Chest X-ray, PA view. Patient: 5 years old, sex F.
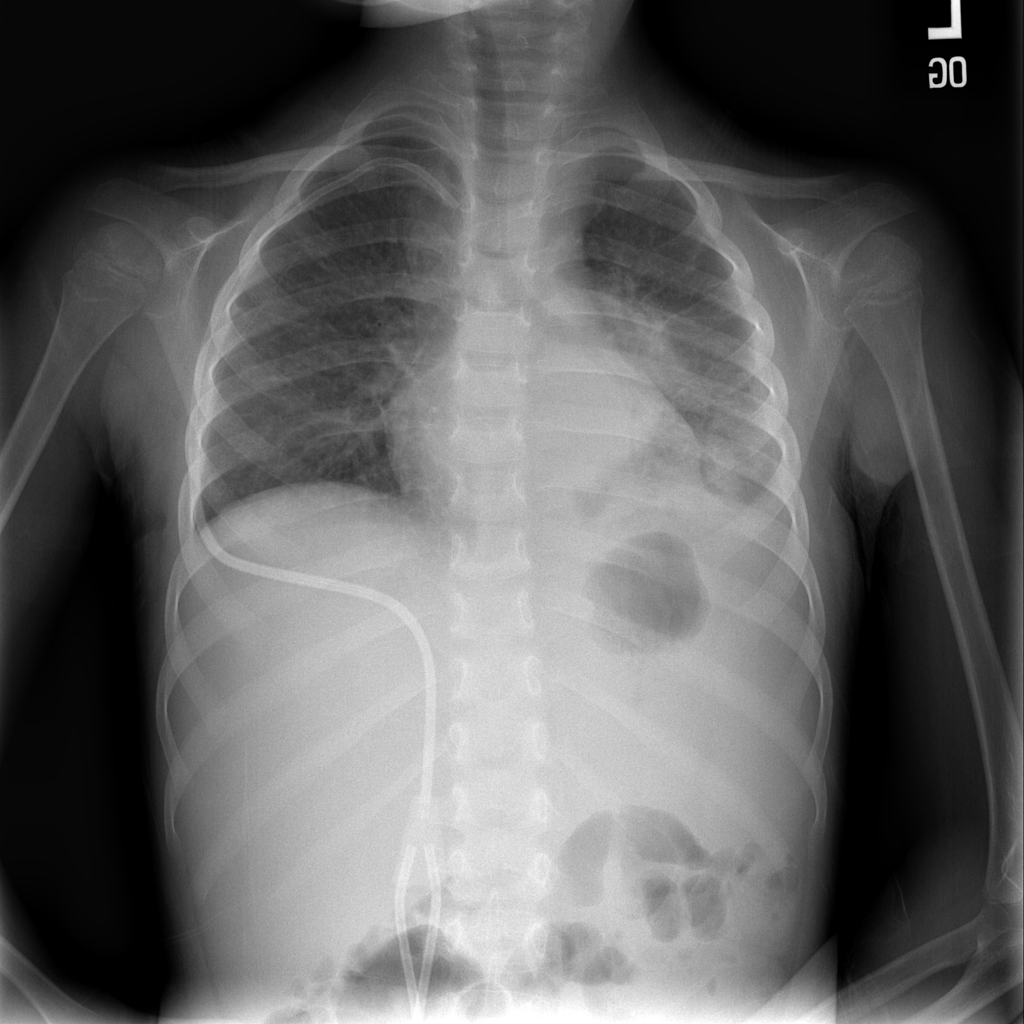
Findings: Cardiomegaly, Consolidation, Edema, Effusion